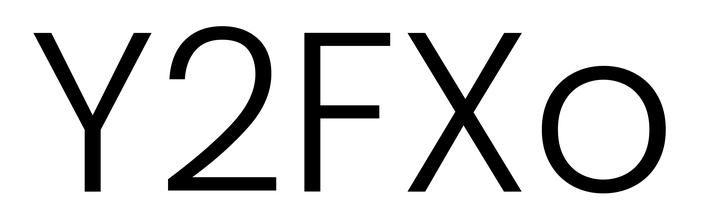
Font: Poppins-Light